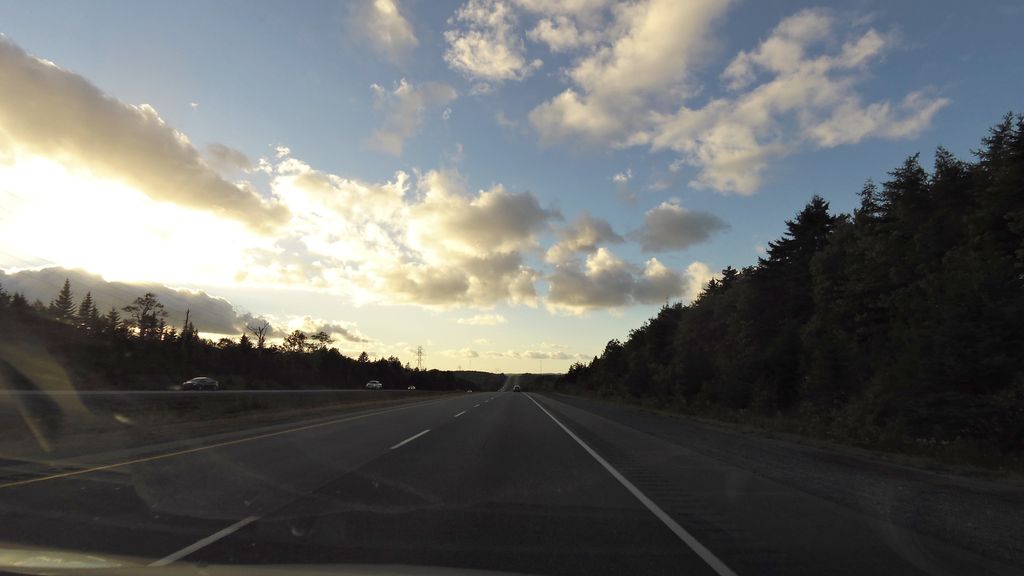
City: halifax